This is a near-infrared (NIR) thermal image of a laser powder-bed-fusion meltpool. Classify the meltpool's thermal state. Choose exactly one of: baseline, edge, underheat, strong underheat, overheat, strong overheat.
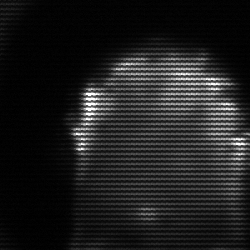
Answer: baseline